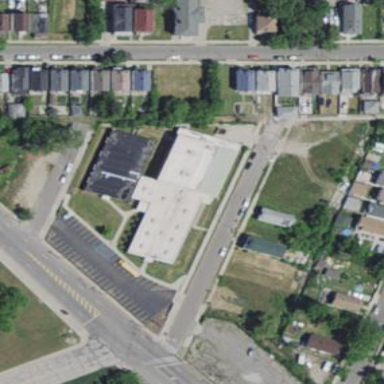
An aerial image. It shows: School building.